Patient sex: M
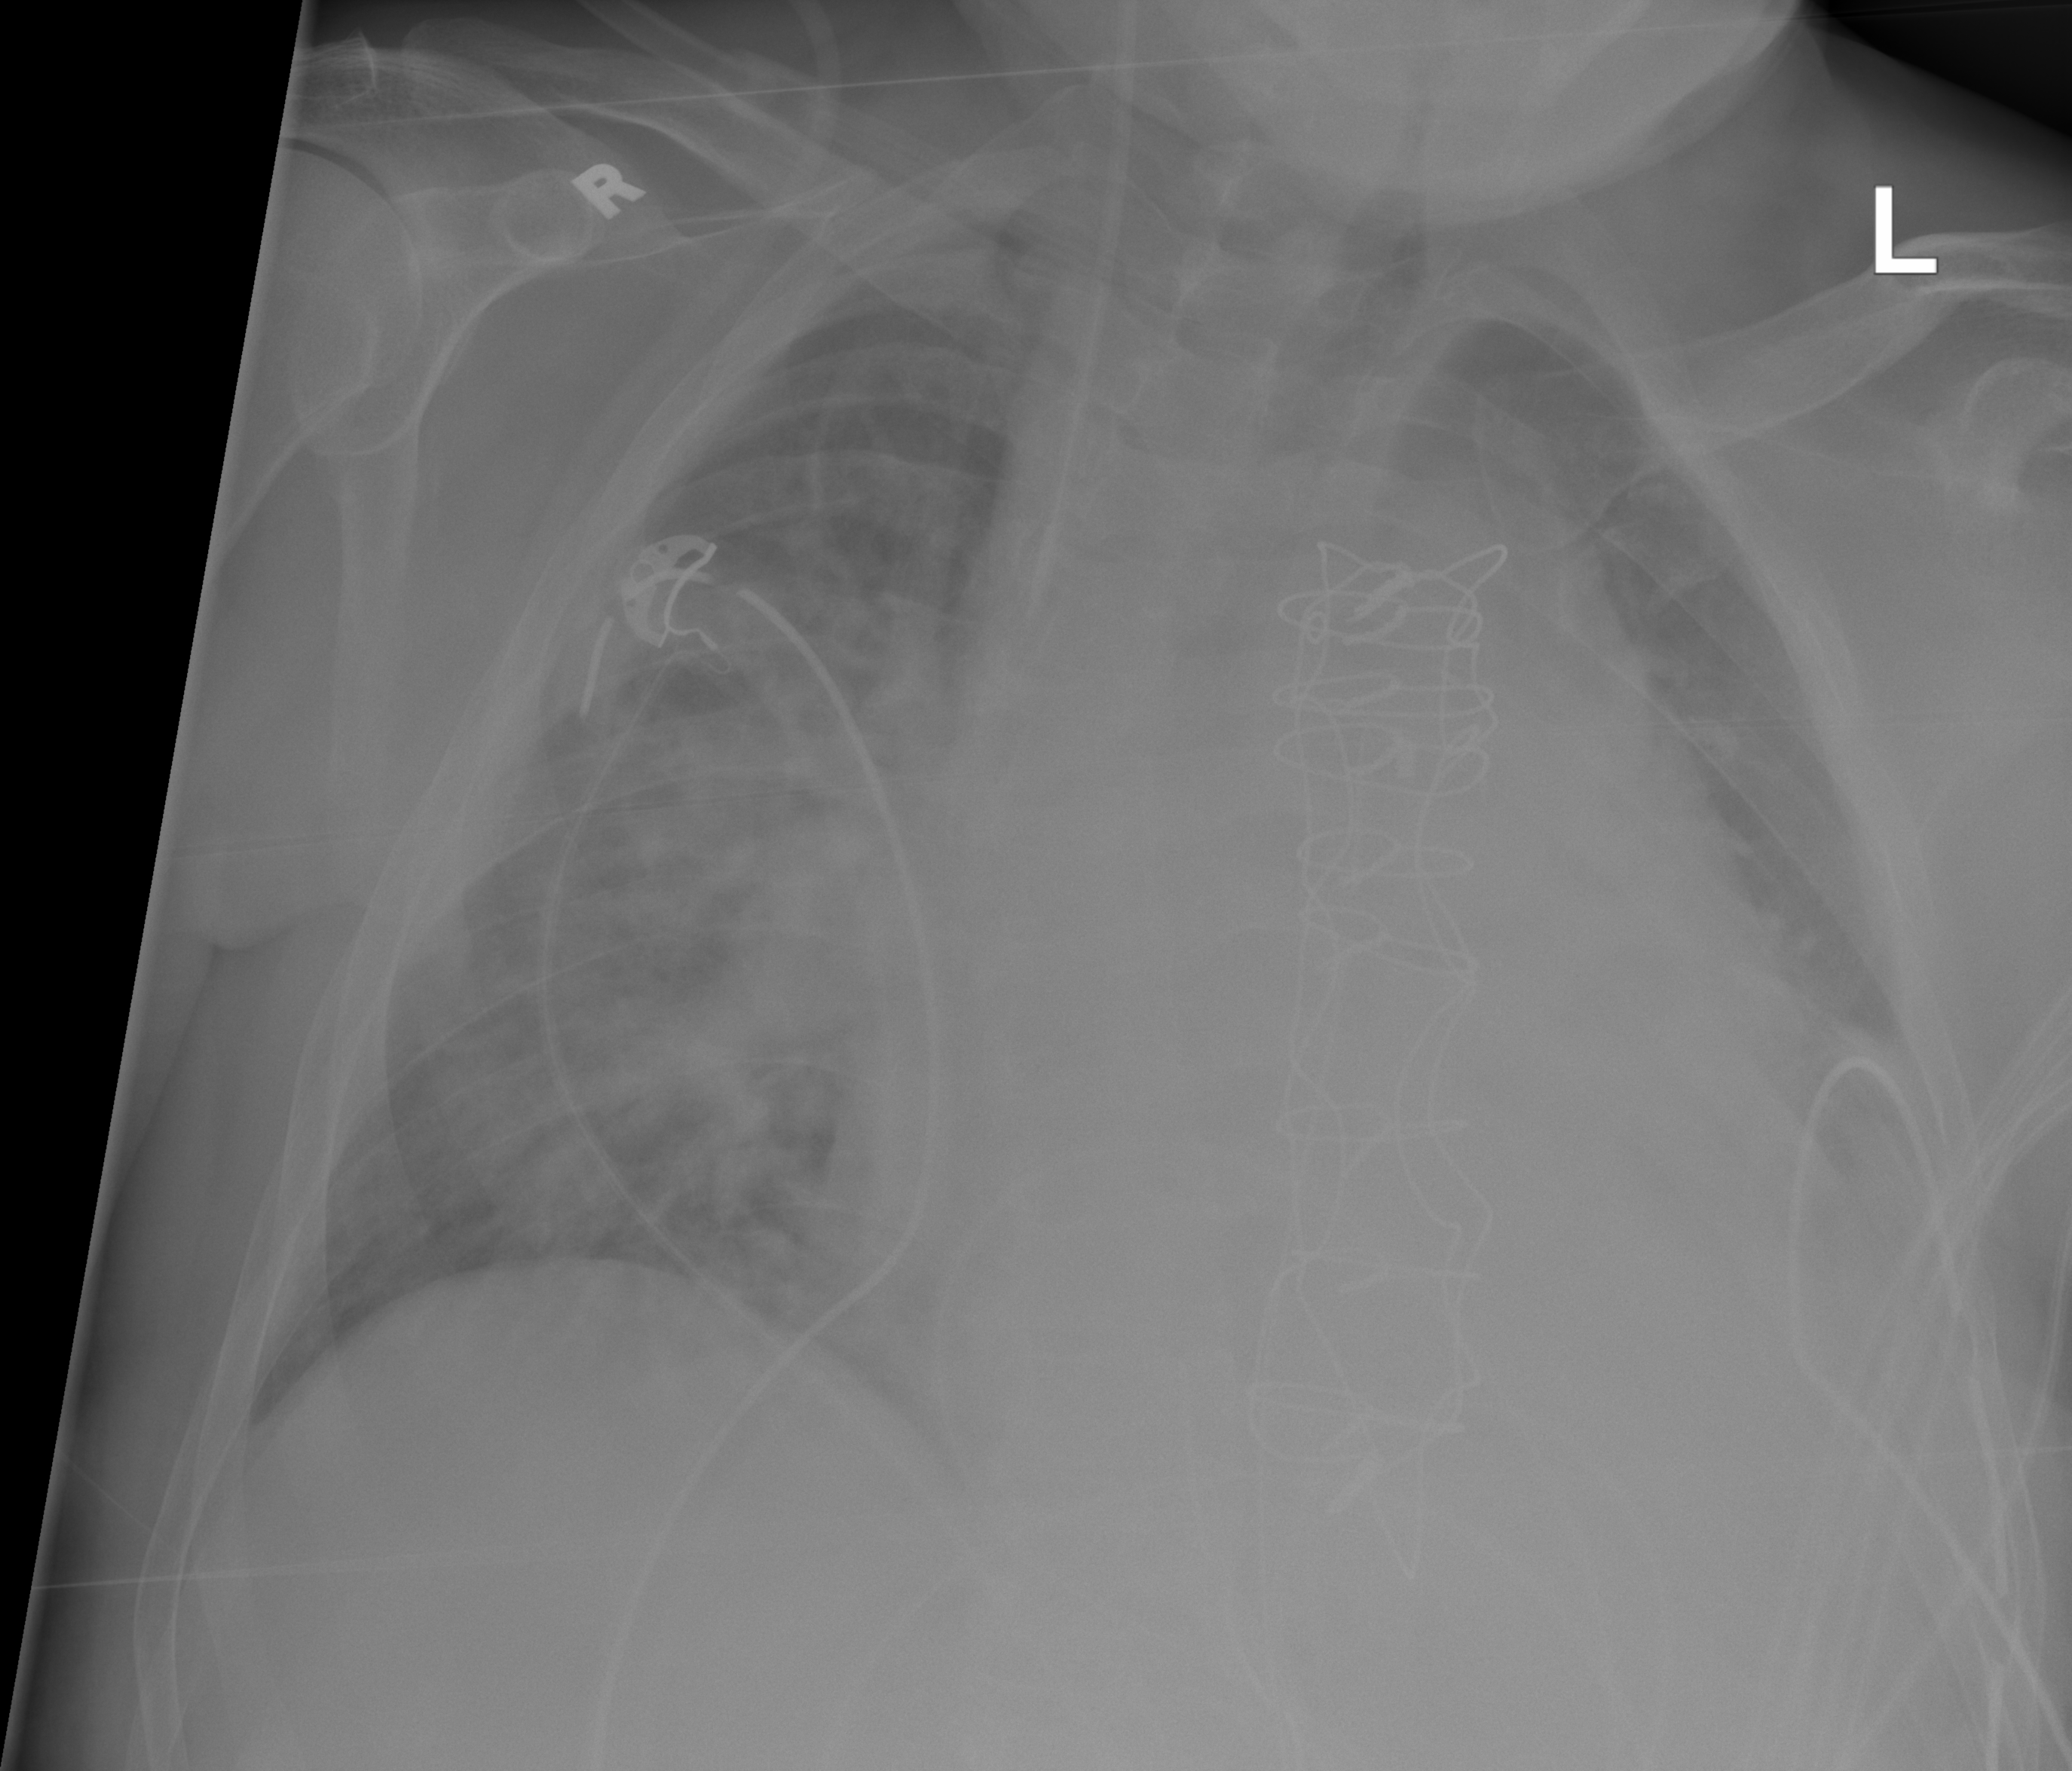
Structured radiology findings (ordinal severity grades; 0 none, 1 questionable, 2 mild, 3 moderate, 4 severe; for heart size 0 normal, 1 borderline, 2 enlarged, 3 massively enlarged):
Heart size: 3
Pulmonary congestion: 2
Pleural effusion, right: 2
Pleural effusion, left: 2
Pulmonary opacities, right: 3
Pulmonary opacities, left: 2
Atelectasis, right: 2
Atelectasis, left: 2